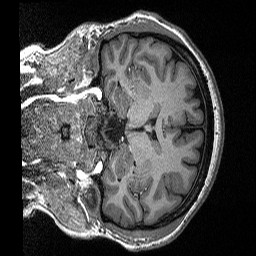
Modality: T1w
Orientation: coronal
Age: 42
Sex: female
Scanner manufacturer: siemens
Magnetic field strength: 3 T
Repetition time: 2.3 s
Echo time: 0.00298 s